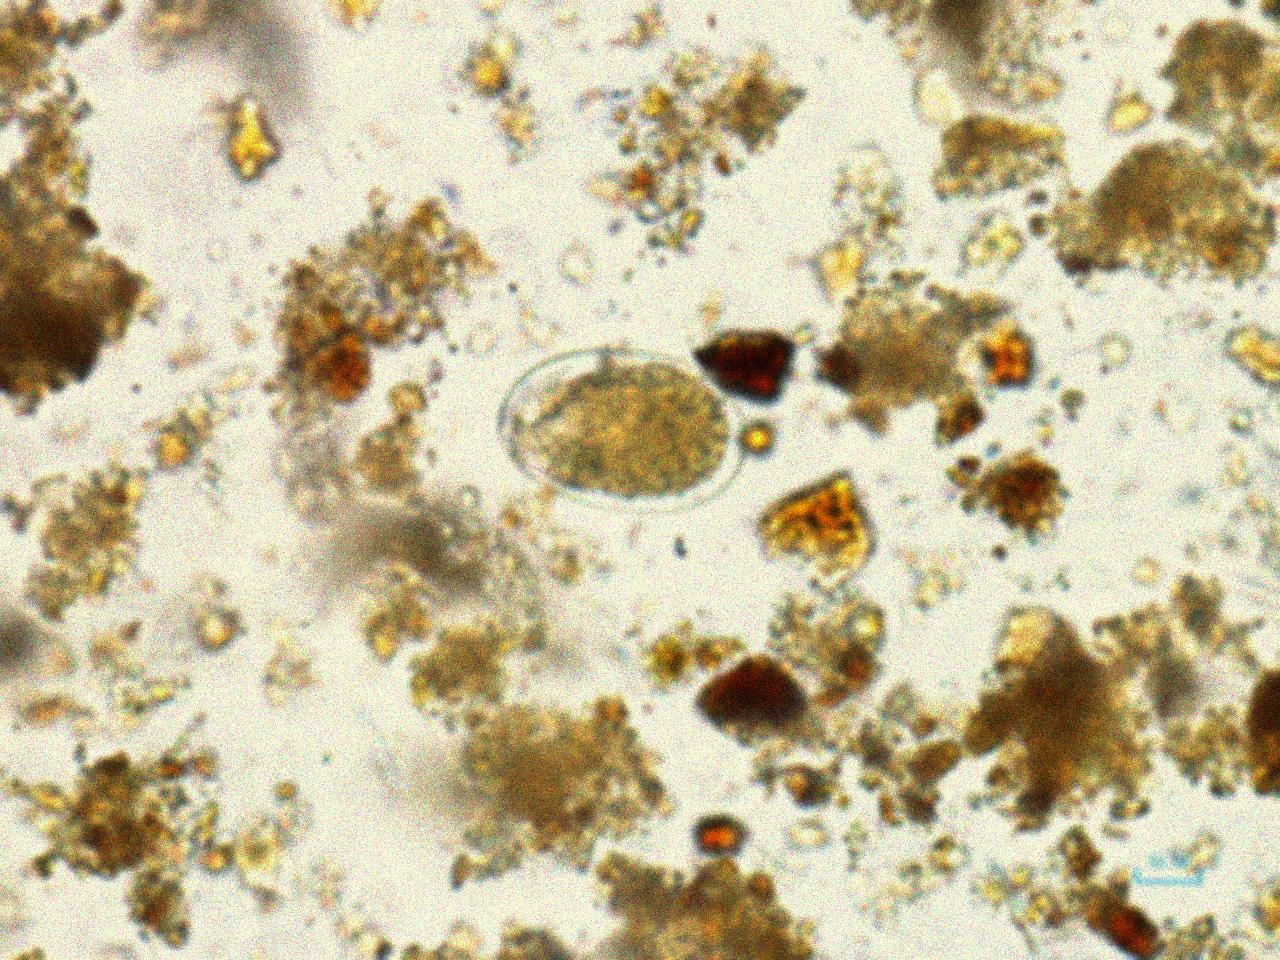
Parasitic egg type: Hookworm egg